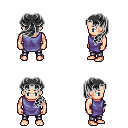
a pixel art fantasy rpg character, male body template, human, light skin, chain tabard jacket, metal pants, gray princess hairstyle, four views (front, back, left, right), 2x2 character sprite sheet, small pixel art, hard edges, no anti-aliasing